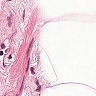
Metastatic tissue present: no